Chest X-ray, AP view. Patient: 38 years old, sex F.
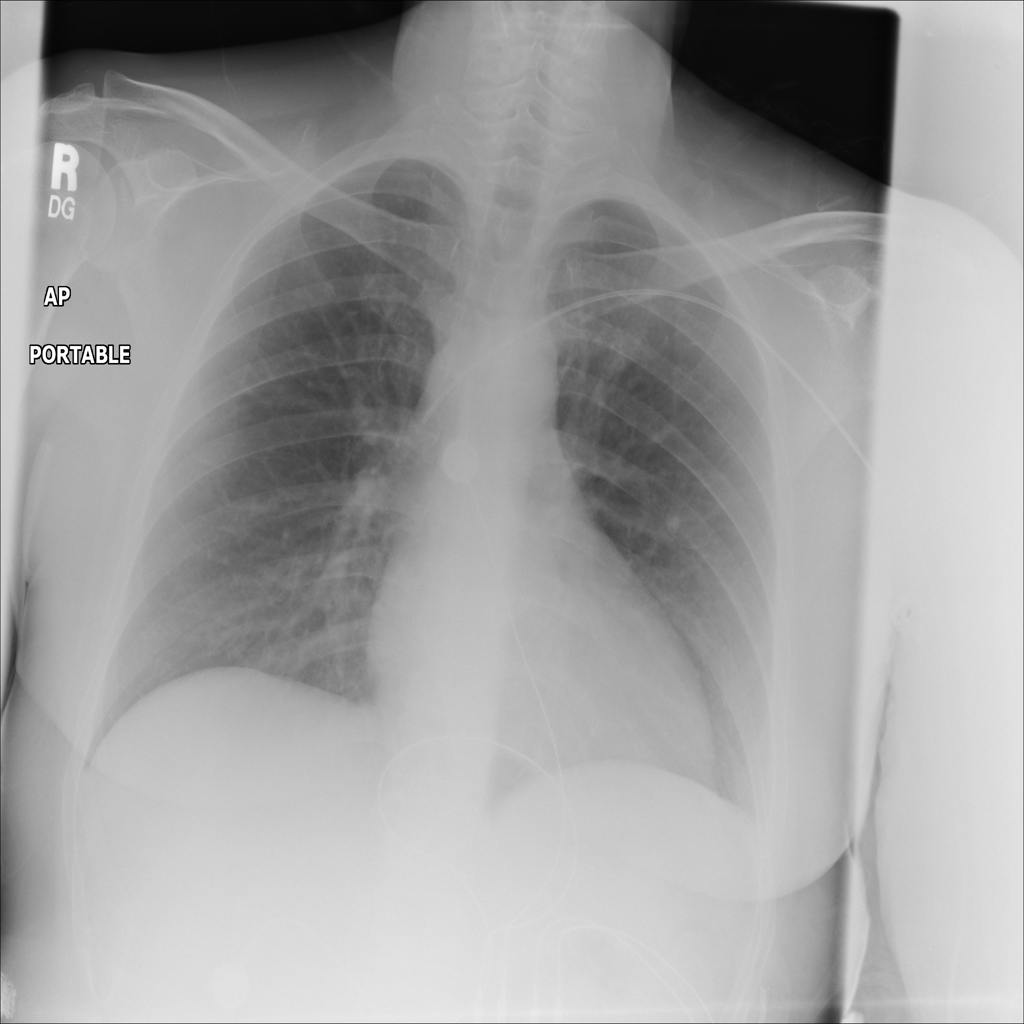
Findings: No Finding